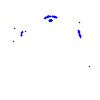
Particle: pion